Question: Hey I would like to know how i can added such a 'faded color effect' to my layout any help is appreciated. An example here:

Thanks
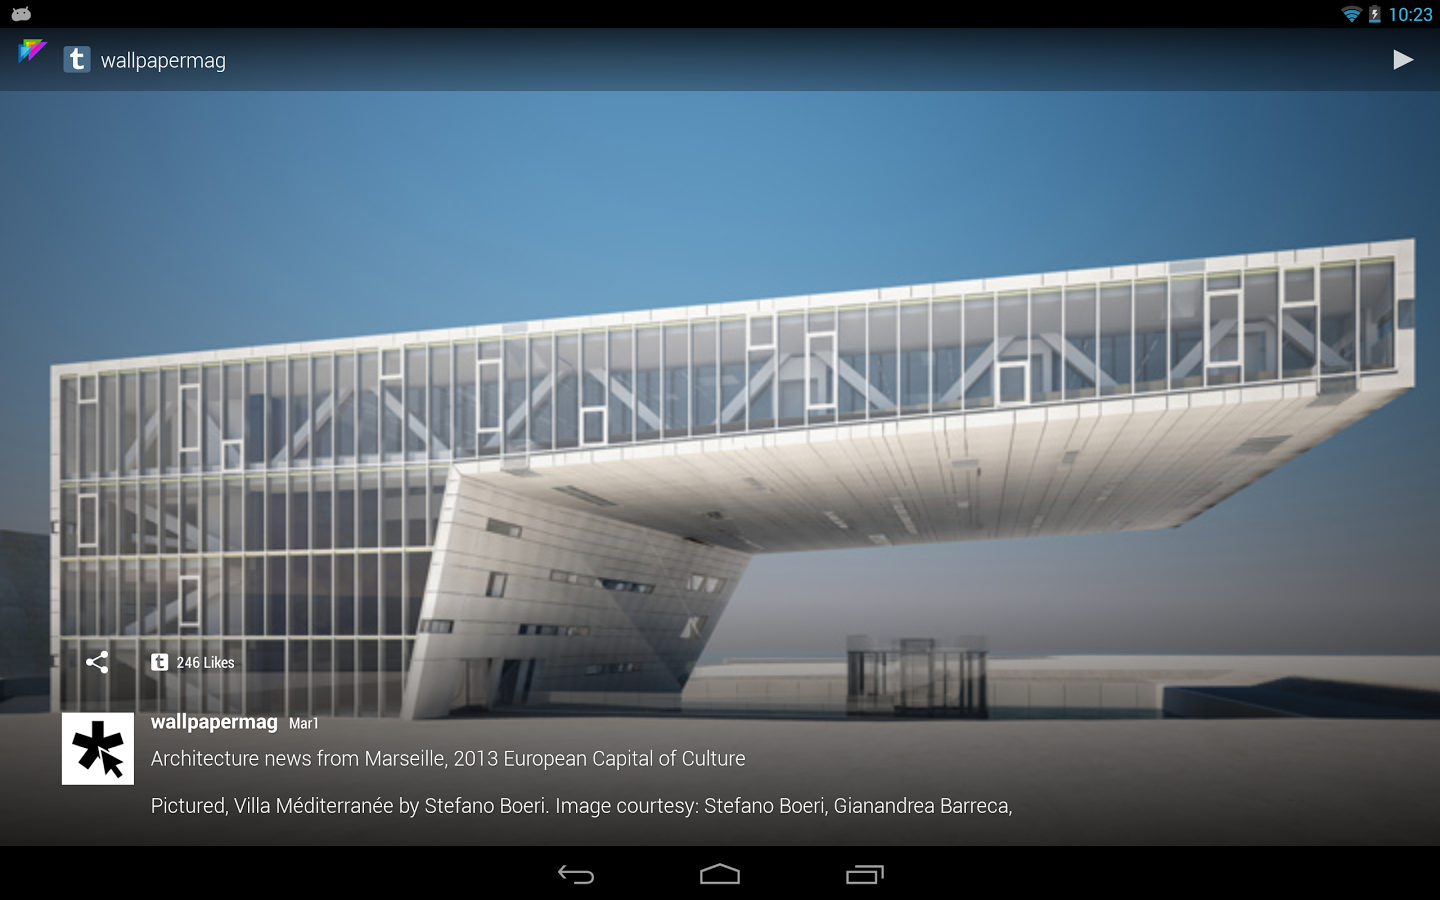
Answer: You can create a <URL> with your desired gradient and set it as a background for your view at the bottom